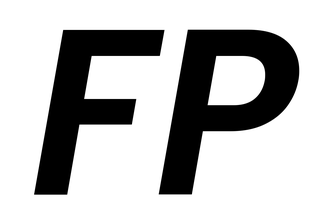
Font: Poppins-SemiBoldItalic